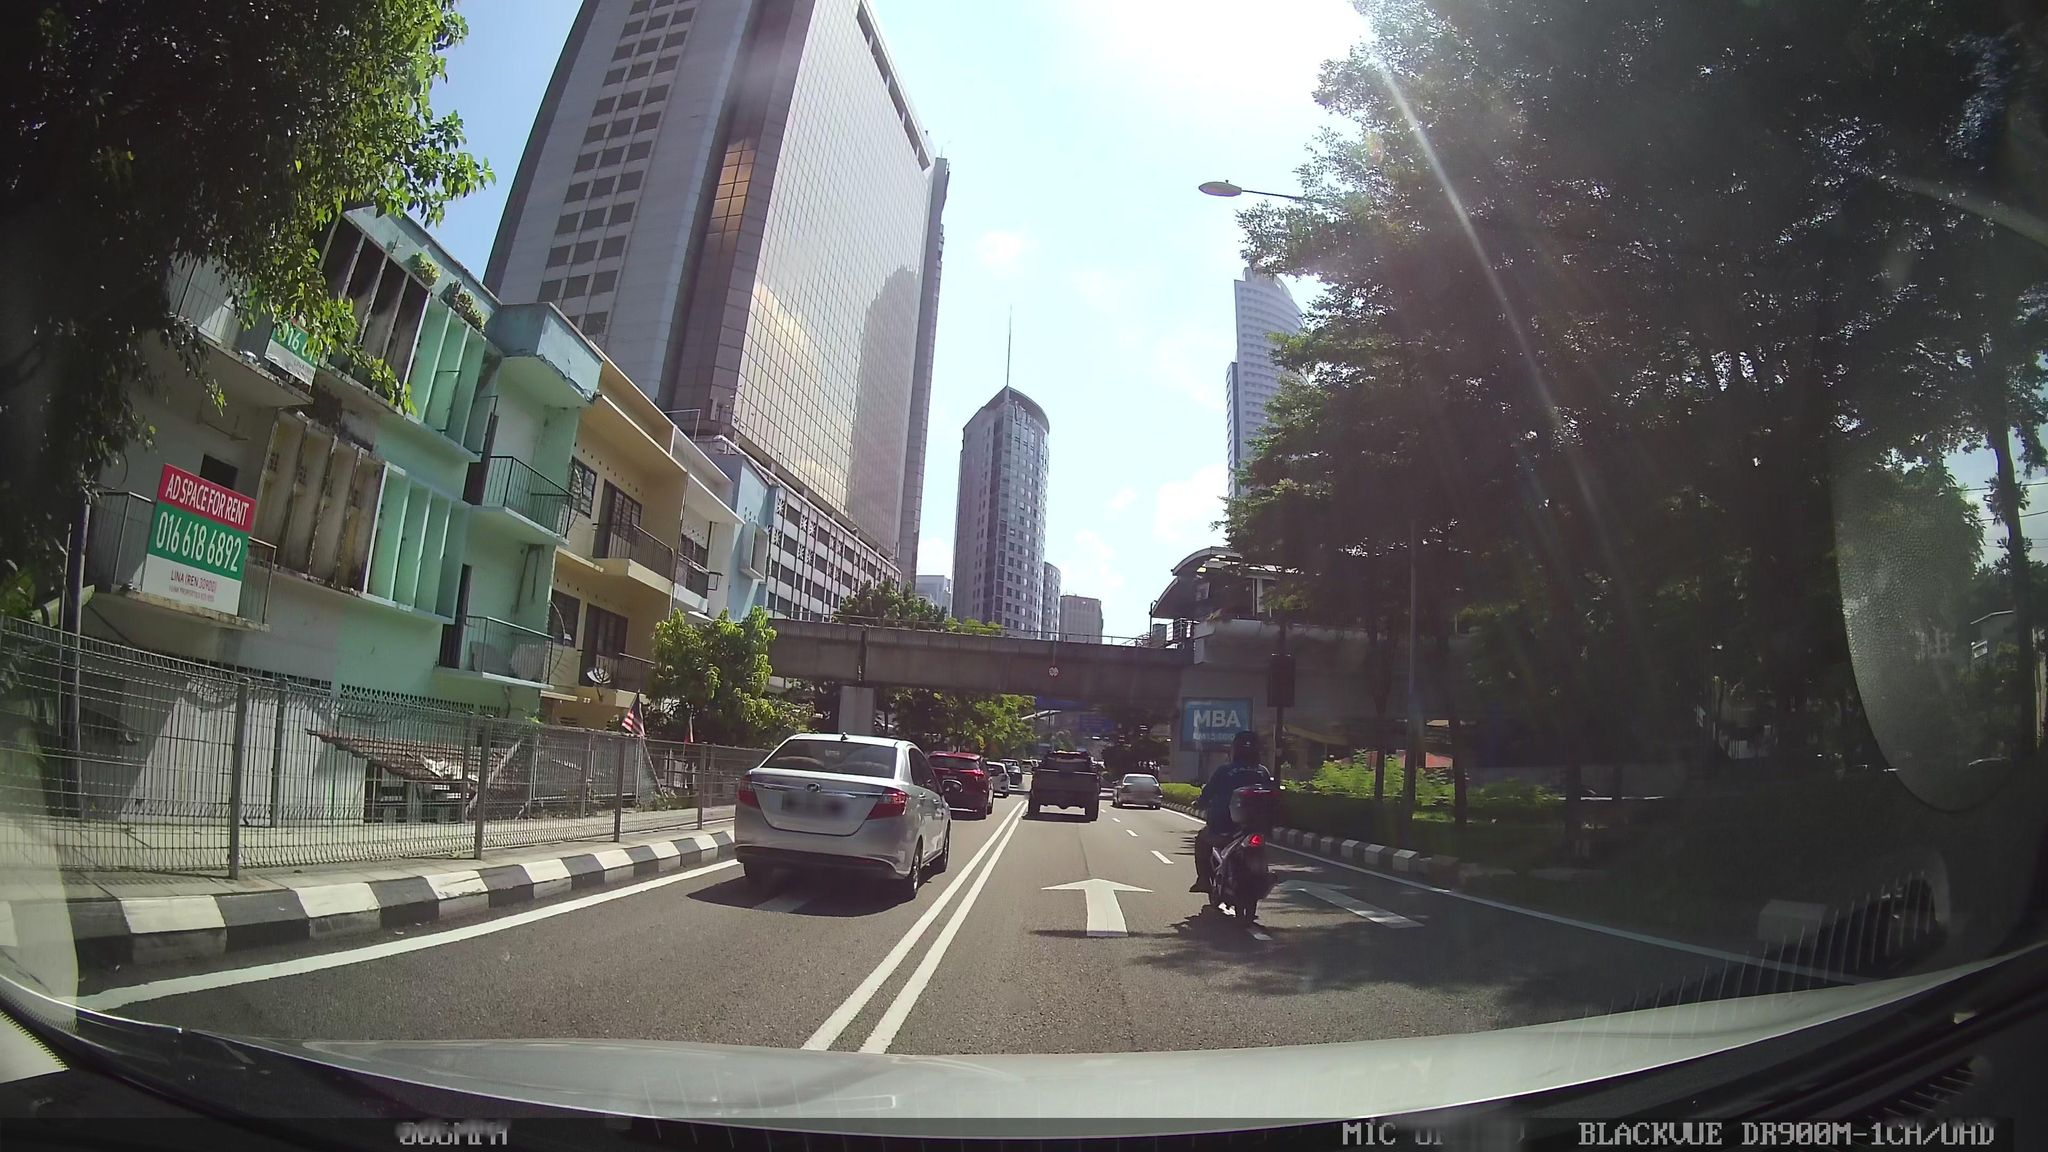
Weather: clear
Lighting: day
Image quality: good
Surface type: driving surface
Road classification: track, steps, footway
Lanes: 1
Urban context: urban centre
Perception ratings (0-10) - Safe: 1.78, Lively: 8.56, Beautiful: 4.64, Boring: 1.37, Depressing: 3.74, Wealthy: 6.83